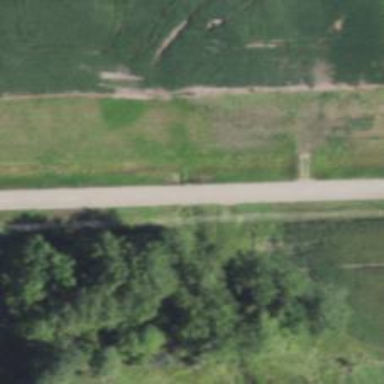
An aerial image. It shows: Culvert tunnel.